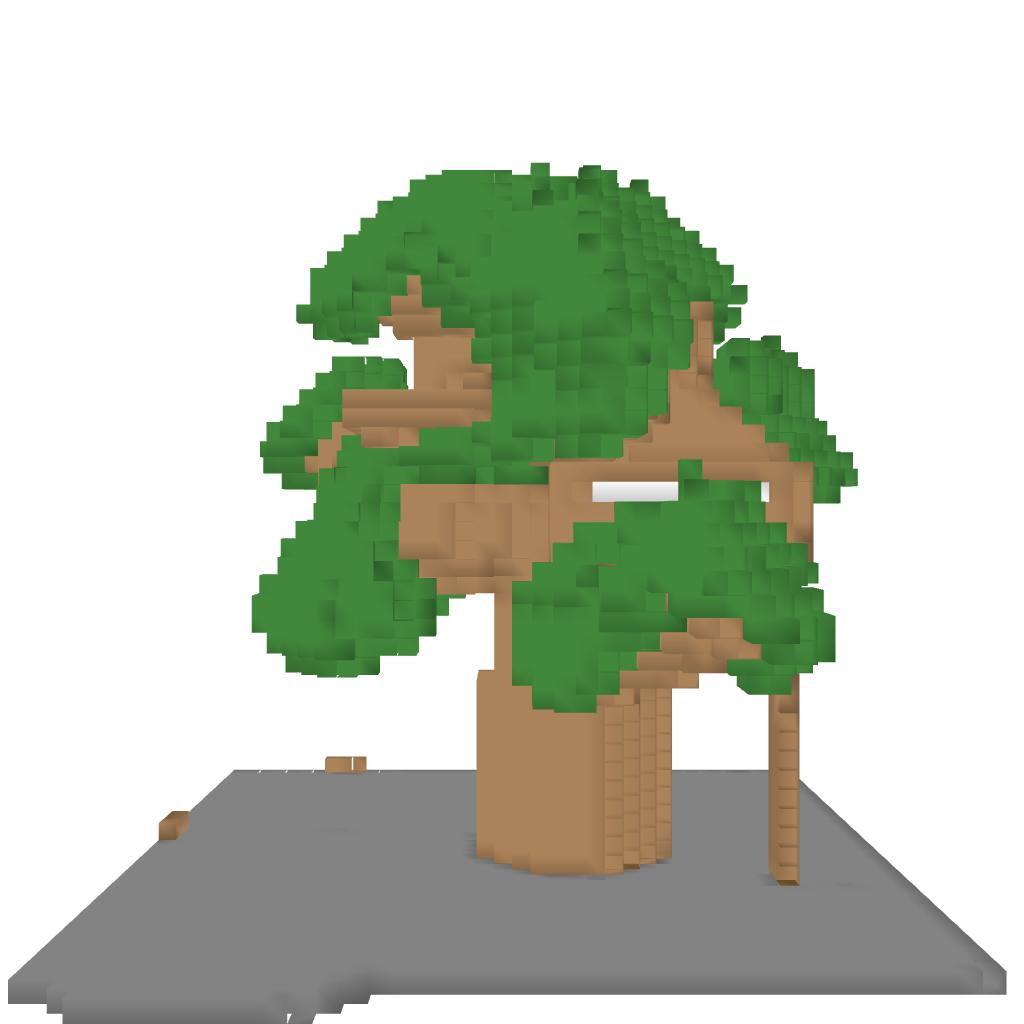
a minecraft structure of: Tree House v1 high quality